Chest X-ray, AP view. Patient: 52 years old, sex F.
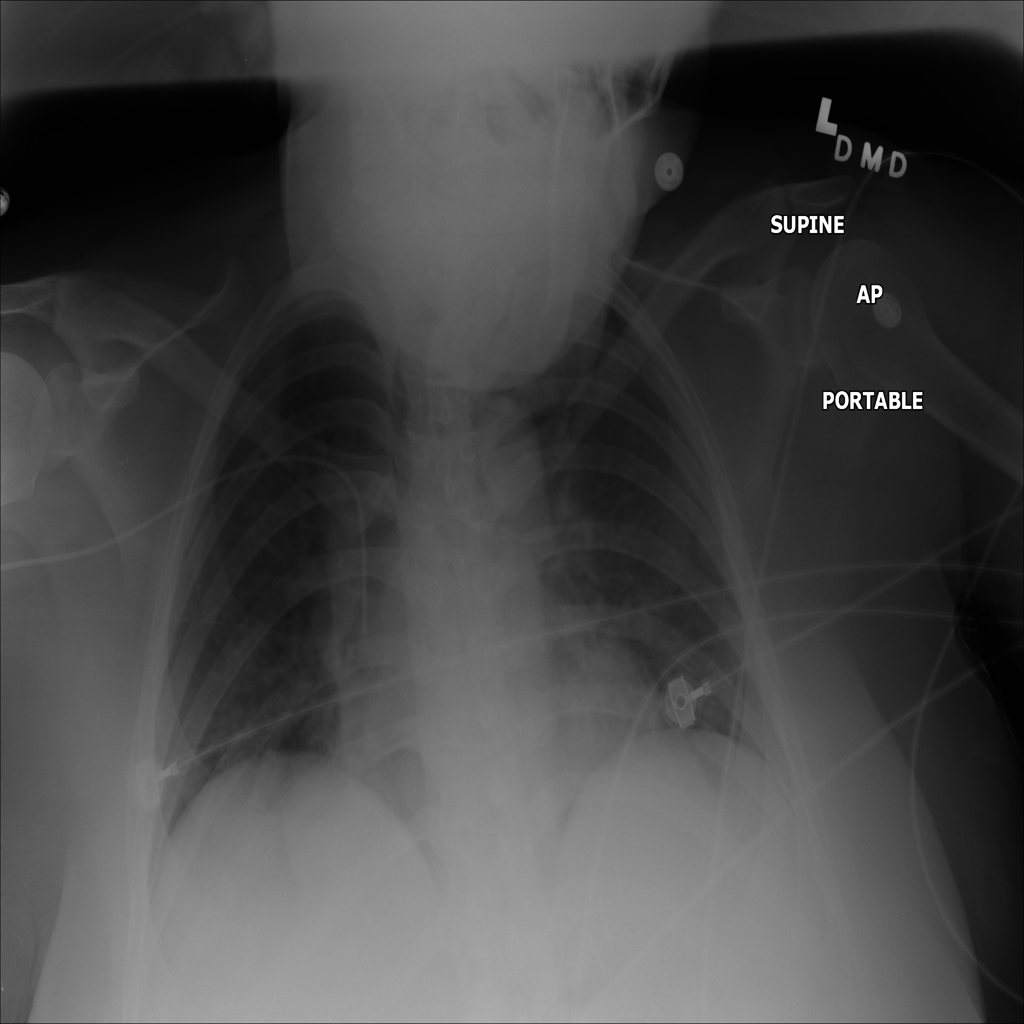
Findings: No Finding